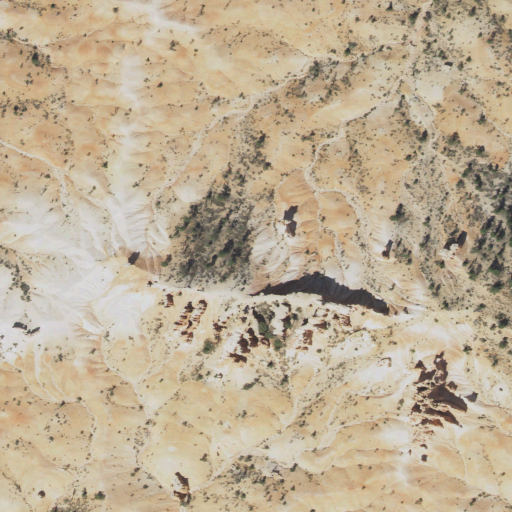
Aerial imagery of mountain in Utah named Seal Castle containing barren land, shrub, grassland, evergreen forest, and deciduous forest